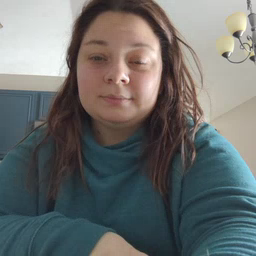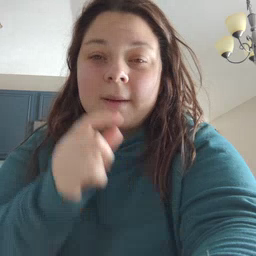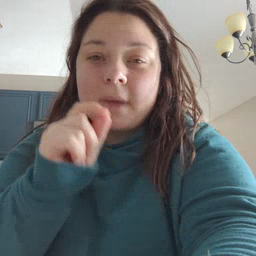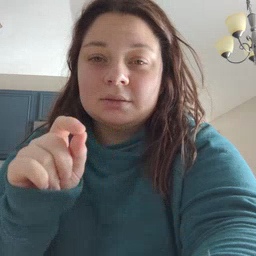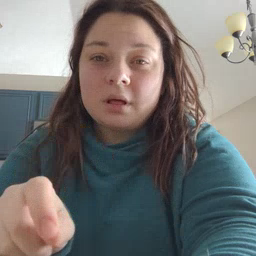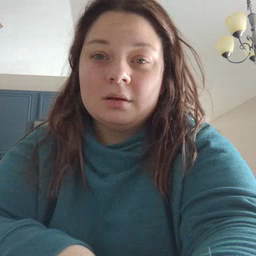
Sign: pencil